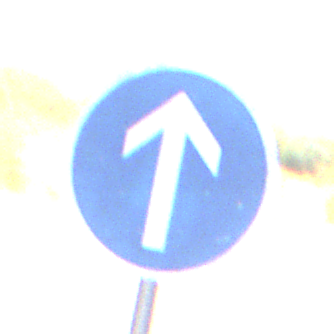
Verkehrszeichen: VorgeschriebeneFahrtrichtungGeradeaus
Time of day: Midday
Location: Roofed (Underpass)
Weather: Clear
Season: NotSpecified
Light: Natural